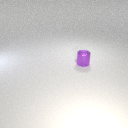
small purple metal cylinder